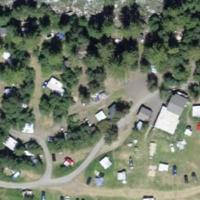
EUNIS habitat code: 24
Species observed at this site:
Boloria selene
Helix pomatia
Hipparchia semele
Fabriciana niobe
Euchalcia variabilis
Cosmorhoe ocellata
Berberis vulgaris
Plemyria rubiginata
Phoenicurus ochruros
Lasiommata maera
Biston betularia
Papilio machaon
Melitaea diamina
Lysandra coridon
Sphaerophoria scripta
Lysandra bellargus
Cinclus cinclus
Aquila chrysaetos
Melitaea didyma
Parnassius apollo
Motacilla alba
Maniola jurtina
Coenonympha pamphilus
Mythimna conigera
Opisthograptis luteolata
Melitaea athalia
Odontopera bidentata
Thymelicus acteon
Aporia crataegi
Spialia sertorius
Arctia caja
Eulithis populata
Pimpinella major
Chamaenerion fleischeri
Carduus personata
Melanargia galathea
Chamaenerion dodonaei
Astragalus alpinus